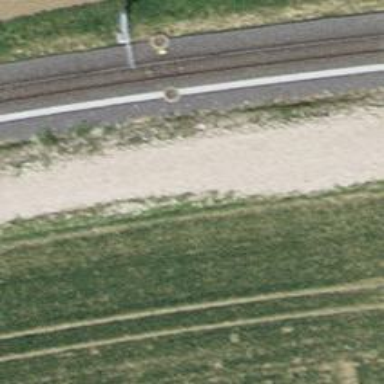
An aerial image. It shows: Asphalt cycleway.